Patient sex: M
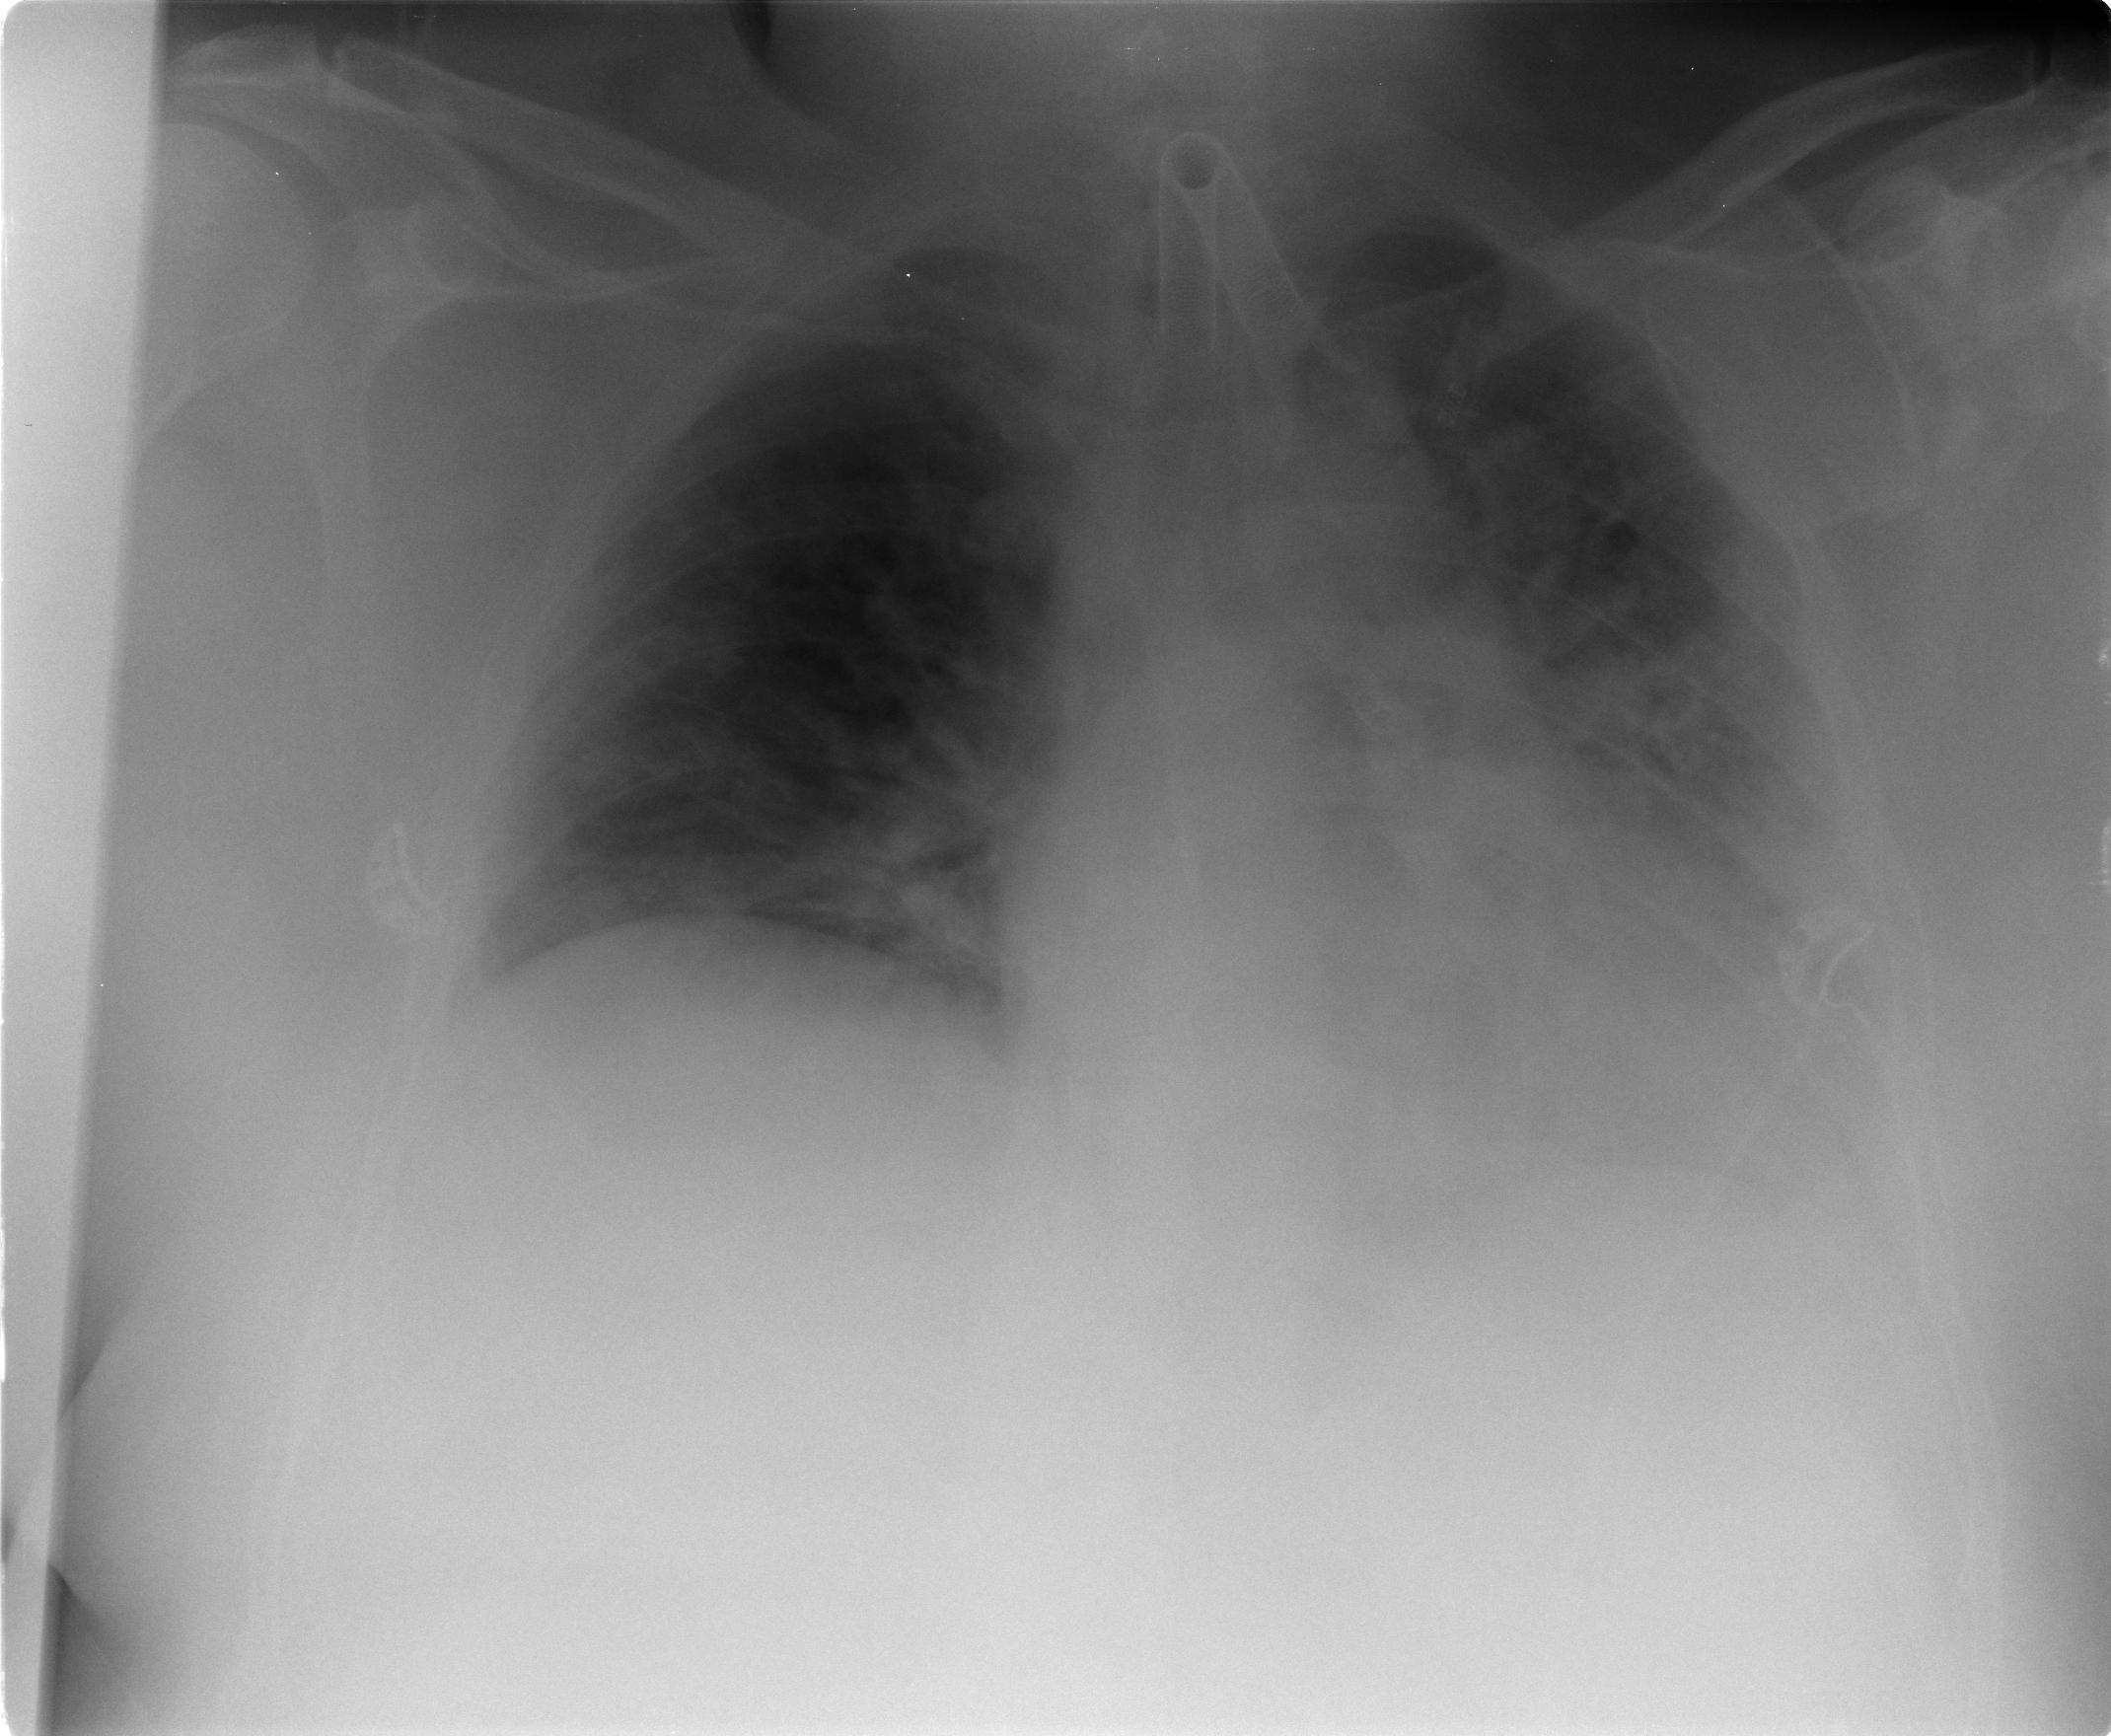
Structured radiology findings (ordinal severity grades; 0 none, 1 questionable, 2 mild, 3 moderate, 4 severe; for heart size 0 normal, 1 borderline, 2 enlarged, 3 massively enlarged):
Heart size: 2
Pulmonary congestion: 2
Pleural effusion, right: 0
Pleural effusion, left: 2
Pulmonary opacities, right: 0
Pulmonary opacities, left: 3
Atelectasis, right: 0
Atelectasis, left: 2